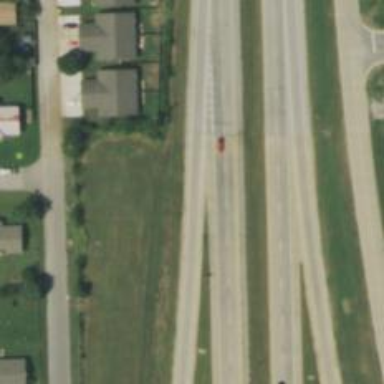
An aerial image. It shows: Trunk link highway with asphalt surface.